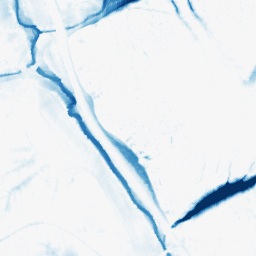
Category: morphological
Decomposition family: morphological_ellipse
Decomposition parameters: operation: closing
width: 30
height: 30
Upsampling method: quartic
Upsampling parameters: scale: 8
Upsampling scale: 8